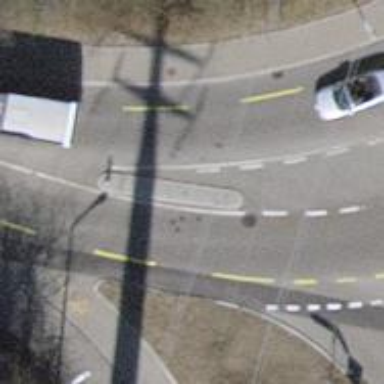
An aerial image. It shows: Secondary road with asphalt surface and designated cycle lane.